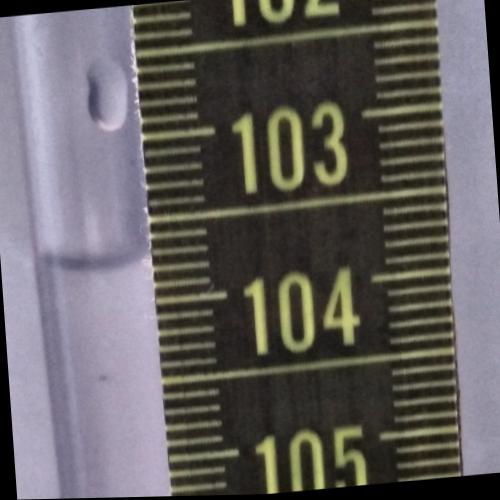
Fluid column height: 103.8 cm